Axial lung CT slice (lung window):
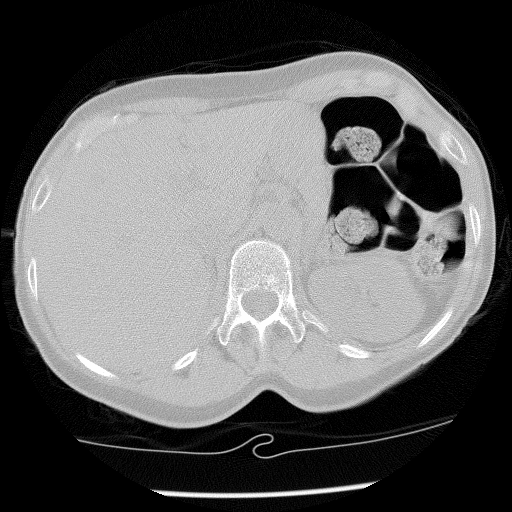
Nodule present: no